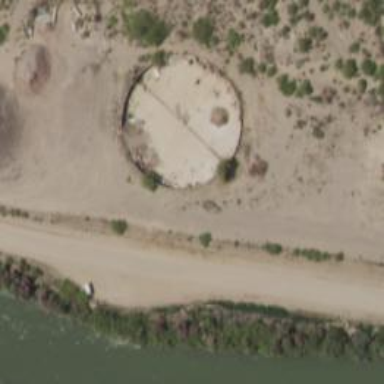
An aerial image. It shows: Abandoned sewage treatment basin building that resembles tank.